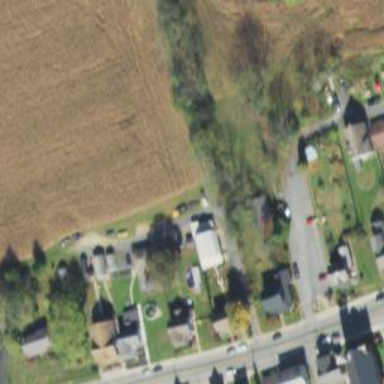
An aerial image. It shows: Alley classified as service road.